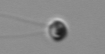
Label: flagellate